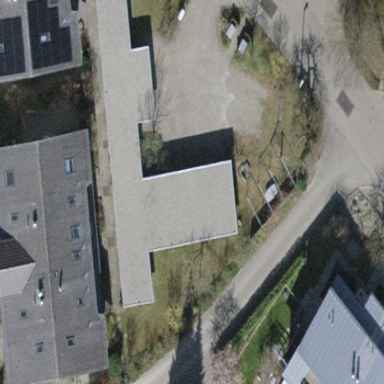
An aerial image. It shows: Group of garages.